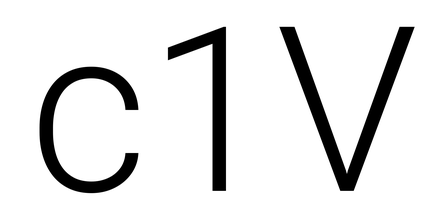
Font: Roboto_Light